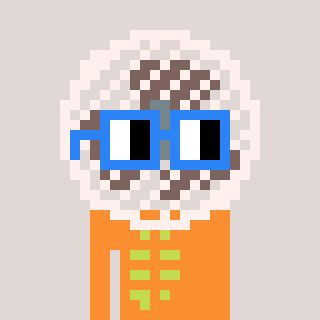
a pixel art character with square blue glasses, a fan-shaped head and a orange-colored body on a warm background